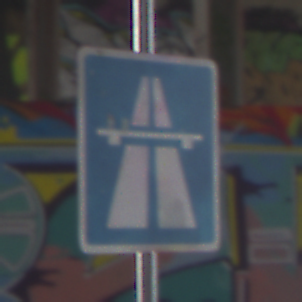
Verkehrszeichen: Autobahn
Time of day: Midday
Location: Roofed (Special)
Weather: Overcast
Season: NotSpecified
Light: Natural